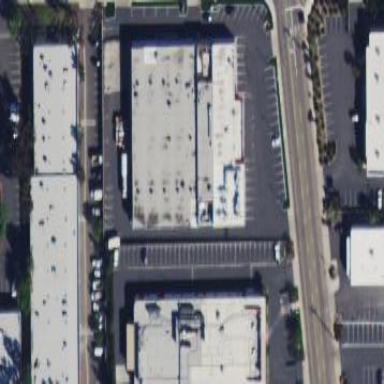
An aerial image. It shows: Industrial building.